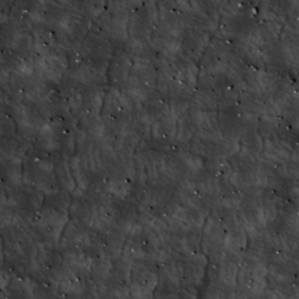
Label: non_frost